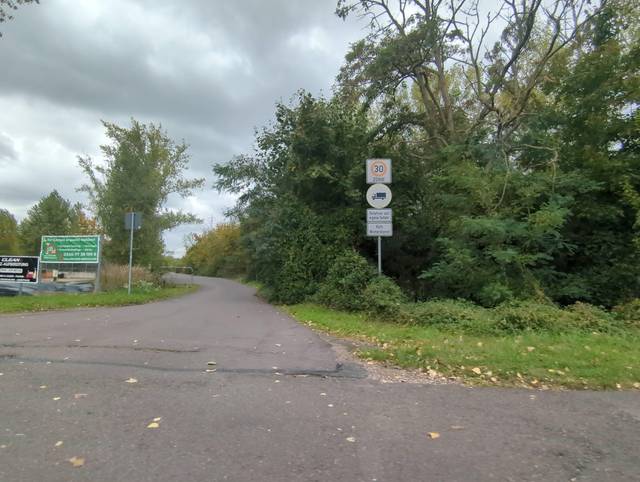
Region: Germany
Coordinates: 51.457, 12.012